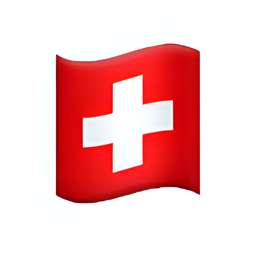
Name: flag for switzerland
Emoji: 🇨🇭
Group: Flags
Sub-group: country-flag